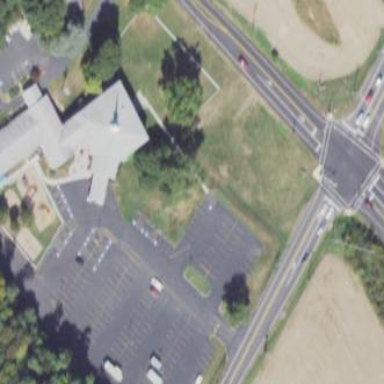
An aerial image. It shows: Beautiful church building.